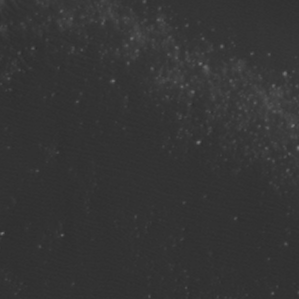
Label: non_frost